Question: I am trying to understand how refresh token works, and I have a pretty good idea, here an example <URL>;'
I am not sure what it does, and practically doesn't have any documentation as you can see here <URL>

Is it use to destroy the token? if it is to "deserialize", why does not return anything?
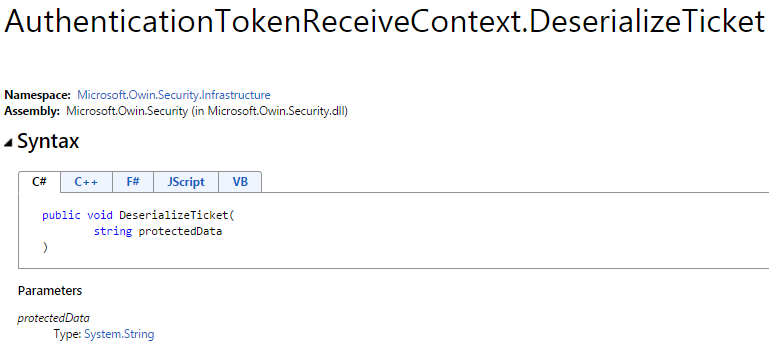
Answer: '''
context.DeserializeTicket()
'''
is similar to
'''
context.SetTicket()
'''
in that they both set the context's ticket.
The difference is that takes a string, which is a serialized ticket.
This is useful for me because I save the serialized ticket () in my database.